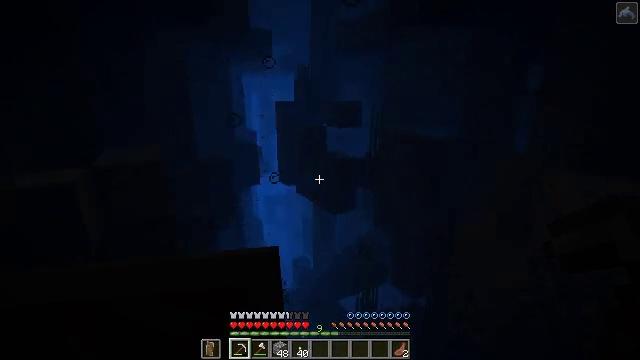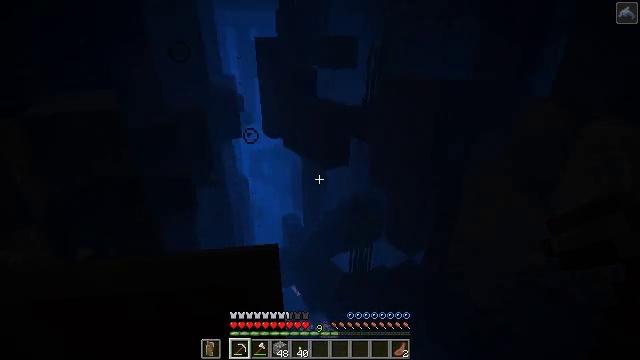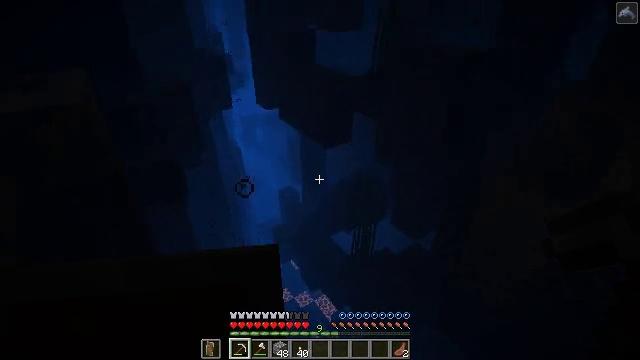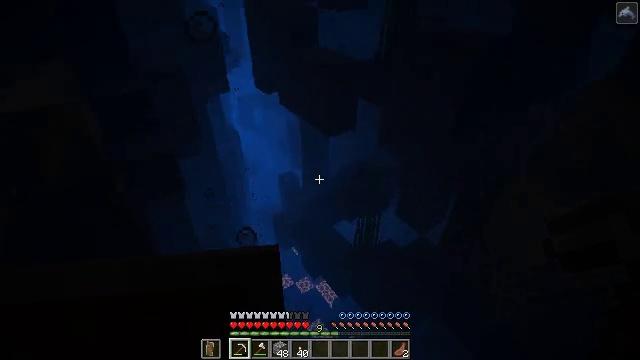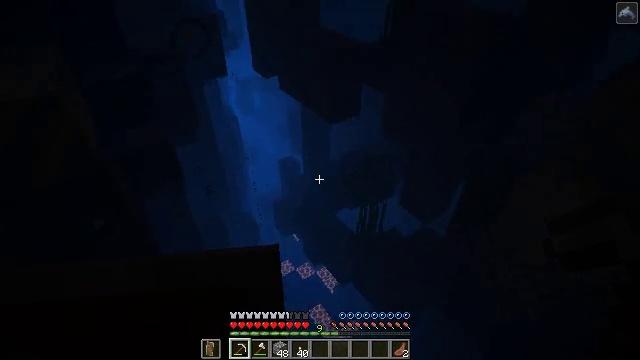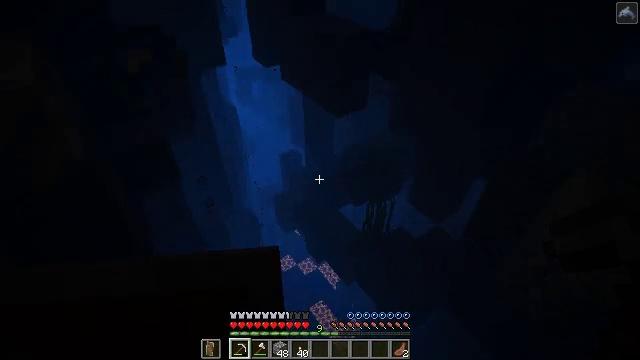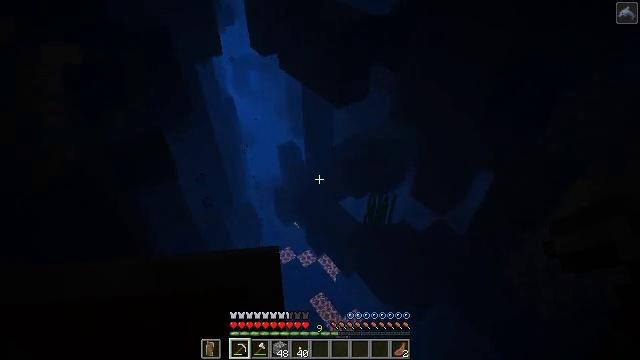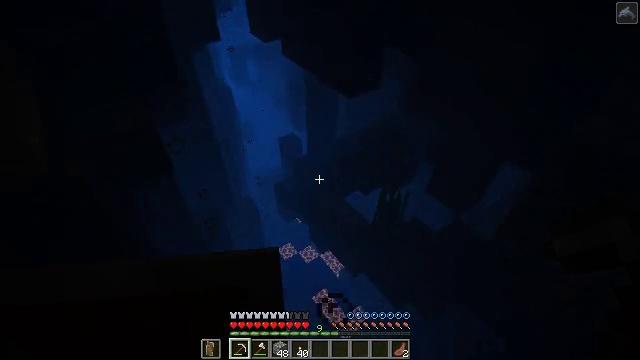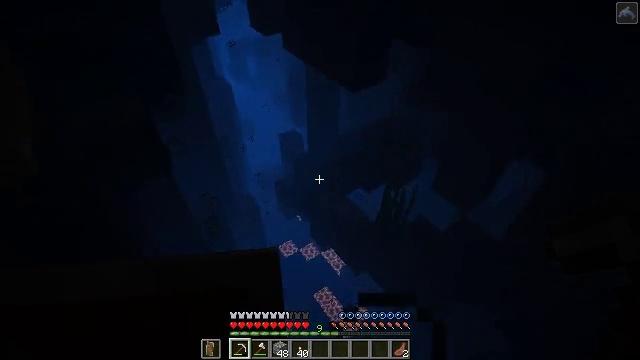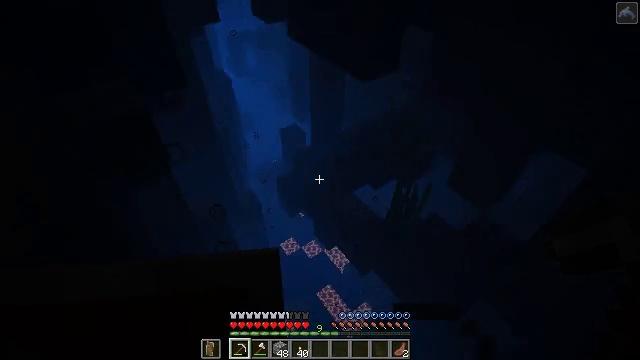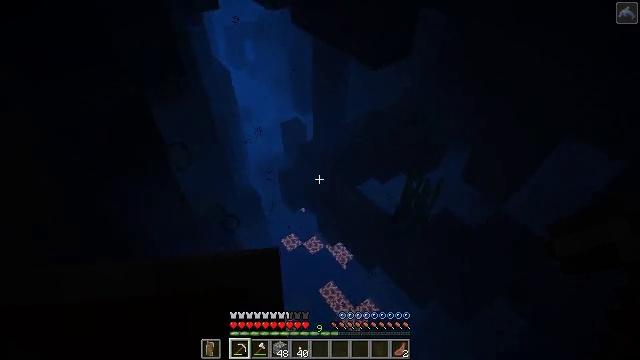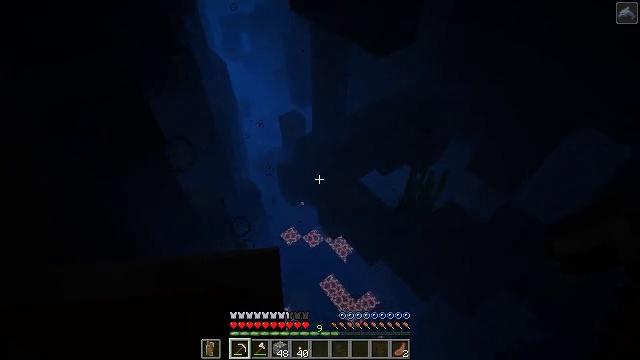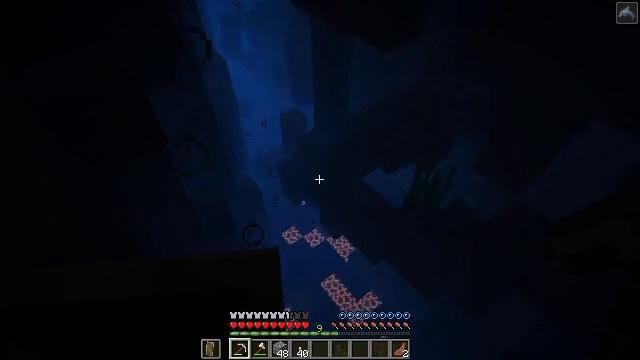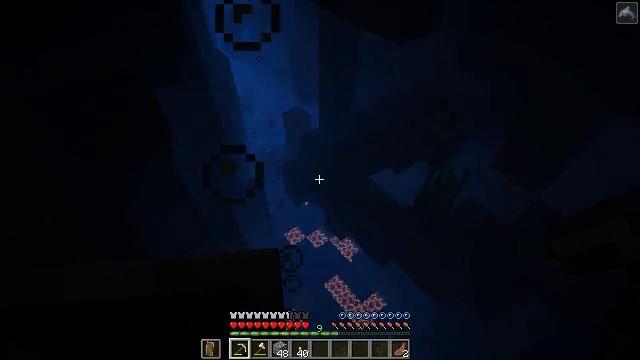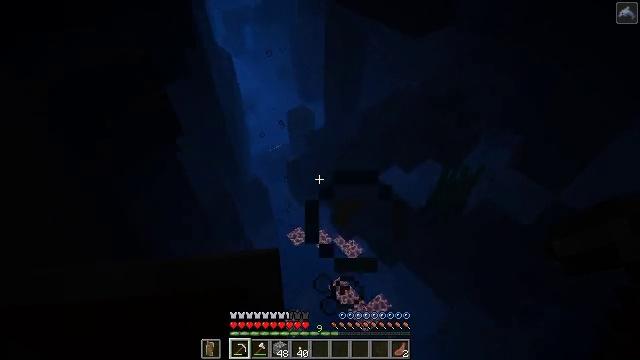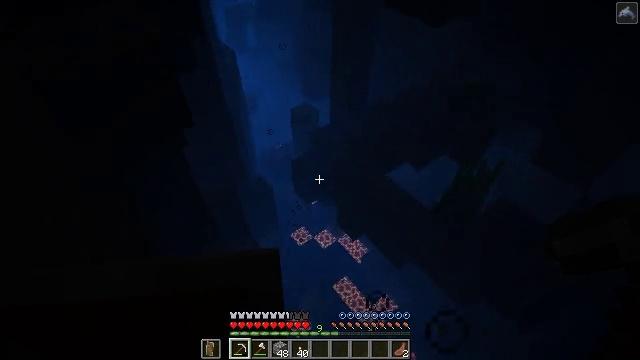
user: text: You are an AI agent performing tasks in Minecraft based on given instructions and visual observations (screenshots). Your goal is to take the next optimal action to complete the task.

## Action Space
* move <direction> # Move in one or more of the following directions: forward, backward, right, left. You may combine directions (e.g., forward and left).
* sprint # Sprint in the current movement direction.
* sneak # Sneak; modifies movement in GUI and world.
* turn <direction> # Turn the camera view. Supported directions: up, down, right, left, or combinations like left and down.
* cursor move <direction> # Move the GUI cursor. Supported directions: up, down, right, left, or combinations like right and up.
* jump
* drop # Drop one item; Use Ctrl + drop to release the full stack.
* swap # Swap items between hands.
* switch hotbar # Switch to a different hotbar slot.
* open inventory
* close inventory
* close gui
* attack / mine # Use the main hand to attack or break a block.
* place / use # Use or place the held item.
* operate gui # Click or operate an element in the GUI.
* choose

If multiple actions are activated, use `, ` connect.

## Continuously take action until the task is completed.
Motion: motion action
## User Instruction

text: Break the kelp plant in the ocean.
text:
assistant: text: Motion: move left, sprint, turn right and down
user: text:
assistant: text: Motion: move left, sprint, turn down
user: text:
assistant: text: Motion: move left, sprint, turn down
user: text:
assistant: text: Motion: move left, sprint, turn down
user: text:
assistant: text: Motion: move left, sprint, turn down
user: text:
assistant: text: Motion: move left, sprint, turn down
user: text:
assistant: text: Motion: move back and move left, sprint, turn down
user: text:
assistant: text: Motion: move back and move left, sprint
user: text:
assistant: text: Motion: move back and move left, sprint
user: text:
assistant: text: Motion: move back and move left, sprint
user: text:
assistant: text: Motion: move back and move left, sprint, turn down
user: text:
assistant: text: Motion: move back and move left, sprint
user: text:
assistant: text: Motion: move back and move left, sprint
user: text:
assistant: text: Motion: move back and move left, sprint
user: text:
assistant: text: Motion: move back and move left, sprint
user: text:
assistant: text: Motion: move back and move left, sprint
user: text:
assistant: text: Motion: move back and move left, sprint
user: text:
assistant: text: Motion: move back and move left, sprint
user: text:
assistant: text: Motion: move left, sprint
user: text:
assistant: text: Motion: move right, sprint
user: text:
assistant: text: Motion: move right, sprint
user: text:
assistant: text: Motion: move right, sprint
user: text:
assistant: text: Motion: move right, sprint, turn right and down
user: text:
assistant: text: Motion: move right, sprint, turn right and down
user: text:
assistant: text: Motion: move forward and move right, sprint, turn right and down
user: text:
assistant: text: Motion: move forward and move right, sprint, turn right and down
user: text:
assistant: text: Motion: move forward and move right, sprint, turn right and down
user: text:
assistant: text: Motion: move forward and move right, turn right and down
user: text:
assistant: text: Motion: move forward and move right, turn right
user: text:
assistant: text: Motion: move forward and move right